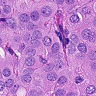
Metastatic tissue present: yes